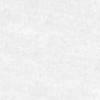
Label: no_change